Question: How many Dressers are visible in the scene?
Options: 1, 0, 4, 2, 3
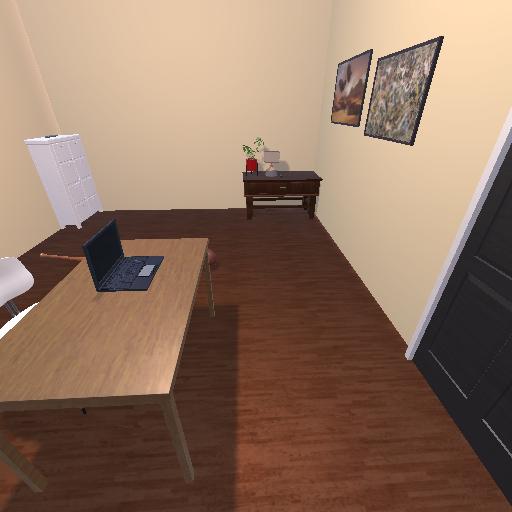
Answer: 1